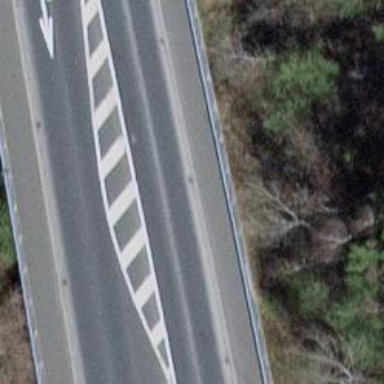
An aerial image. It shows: Primary highway bridge with asphalt surface and sidewalks on both sides.